Question: I write simply code:
'''
namespace Test01
{
partial class Form1
{
/// <summary>
/// Required designer variable.
/// </summary>
private System.ComponentModel.IContainer components = null;
/// <summary>
/// Clean up any resources being used.
/// </summary>
/// <param name="disposing">true if managed resources should be disposed; otherwise, false.</param>
protected override void Dispose(bool disposing)
{
if (disposing && (components != null))
{
components.Dispose();
}
base.Dispose(disposing);
}
#region Windows Form Designer generated code
/// <summary>
/// Required method for Designer support - do not modify
/// the contents of this method with the code editor.
/// </summary>
private void InitializeComponent()
{
this.panel1 = new System.Windows.Forms.Panel();
this.button1 = new System.Windows.Forms.Button();
this.button2 = new System.Windows.Forms.Button();
this.button3 = new System.Windows.Forms.Button();
this.button4 = new System.Windows.Forms.Button();
this.panel1.SuspendLayout();
this.SuspendLayout();
//
// panel1
//
this.panel1.AutoScroll = true;
this.panel1.Controls.Add(this.button4);
this.panel1.Controls.Add(this.button3);
this.panel1.Controls.Add(this.button2);
this.panel1.Location = new System.Drawing.Point(24, 13);
this.panel1.Name = "panel1";
this.panel1.Size = new System.Drawing.Size(206, 43);
this.panel1.TabIndex = 0;
//
// button1
//
this.button1.Location = new System.Drawing.Point(89, 62);
this.button1.Name = "button1";
this.button1.Size = new System.Drawing.Size(75, 23);
this.button1.TabIndex = 1;
this.button1.Text = "button1";
this.button1.UseVisualStyleBackColor = true;
this.button1.Click += new System.EventHandler(this.button1_Click);
//
// button2
//
this.button2.Location = new System.Drawing.Point(3, 3);
this.button2.Name = "button2";
this.button2.Size = new System.Drawing.Size(75, 23);
this.button2.TabIndex = 2;
this.button2.Text = "button2";
this.button2.UseVisualStyleBackColor = true;
//
// button3
//
this.button3.Location = new System.Drawing.Point(84, 3);
this.button3.Name = "button3";
this.button3.Size = new System.Drawing.Size(75, 23);
this.button3.TabIndex = 3;
this.button3.Text = "button3";
this.button3.UseVisualStyleBackColor = true;
//
// button4
//
this.button4.Location = new System.Drawing.Point(165, 3);
this.button4.Name = "button4";
this.button4.Size = new System.Drawing.Size(75, 23);
this.button4.TabIndex = 4;
this.button4.Text = "button4";
this.button4.UseVisualStyleBackColor = true;
//
// Form1
//
this.AutoScaleDimensions = new System.Drawing.SizeF(6F, 13F);
this.AutoScaleMode = System.Windows.Forms.AutoScaleMode.Font;
this.ClientSize = new System.Drawing.Size(251, 98);
this.Controls.Add(this.button1);
this.Controls.Add(this.panel1);
this.Name = "Form1";
this.Text = "Form1";
this.panel1.ResumeLayout(false);
this.ResumeLayout(false);
}
#endregion
private System.Windows.Forms.Panel panel1;
private System.Windows.Forms.Button button4;
private System.Windows.Forms.Button button3;
private System.Windows.Forms.Button button2;
private System.Windows.Forms.Button button1;
}
}
'''
And:
'''
namespace Test01
{
public partial class Form1 : Form
{
public Form1()
{
InitializeComponent();
}
private void button1_Click(object sender, EventArgs e)
{
panel1.Controls.Remove(button4);
}
}
}
'''
I run it and have following results:

At first column i just press button1 - it works as expected.
At second column i move scrollbar and press button1 - button4 disappeared, but scrollbar still exist. When i folded and unfolded window scrollbar disappered.
At third column i turn on classic theme and just press button1 - all OK.
I have read <URL> and try to use validate, invalidate, update, refresh - but it didn't help. So, how could i fix this problem?
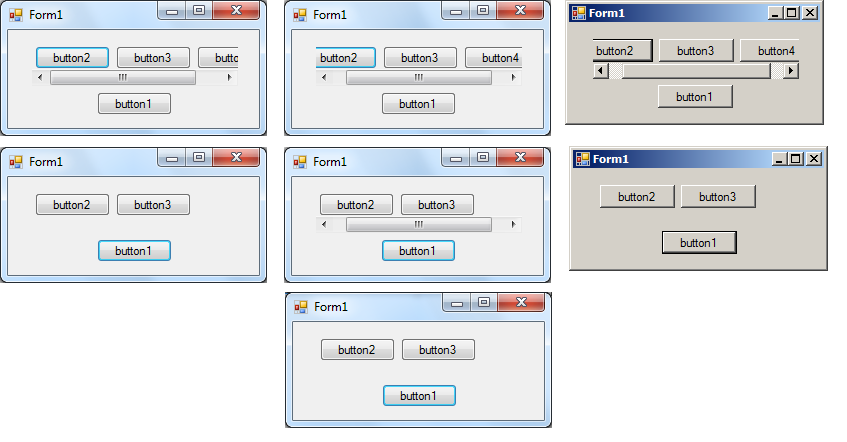
Answer: Reset the scrollbar's position to zero before removing the button:
'''
private void button1_Click(object sender, EventArgs e)
{
panel1.HorizontalScroll.Value = 0;
panel1.Controls.Remove(button4);
}
'''
I've since found this method doesn't always work when the scrollbar's value is zero. I've tried various methods to force it to always clear the scrollbar, but the only thing that seems to work reliably is setting its value to 1 then 0 before removing the button:
'''
panel1.HorizontalScroll.Value = 1;
panel1.HorizontalScroll.Value = 0;
panel1.Controls.Remove(button4);
'''
It's ugly but it seems to work. I'd personally count this as a bug in the framework.